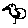
Label: bird